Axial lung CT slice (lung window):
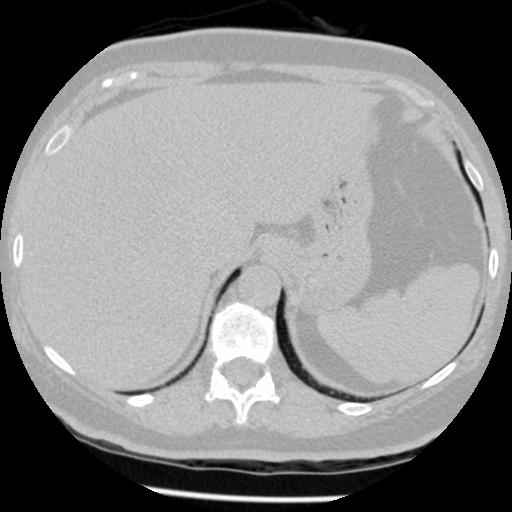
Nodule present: no